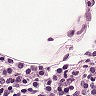
Metastatic tissue present: no